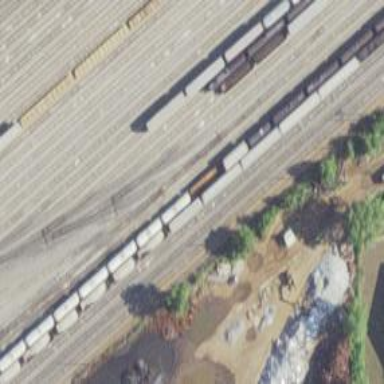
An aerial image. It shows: Railway yard in service.